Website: walmart
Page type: billing-address
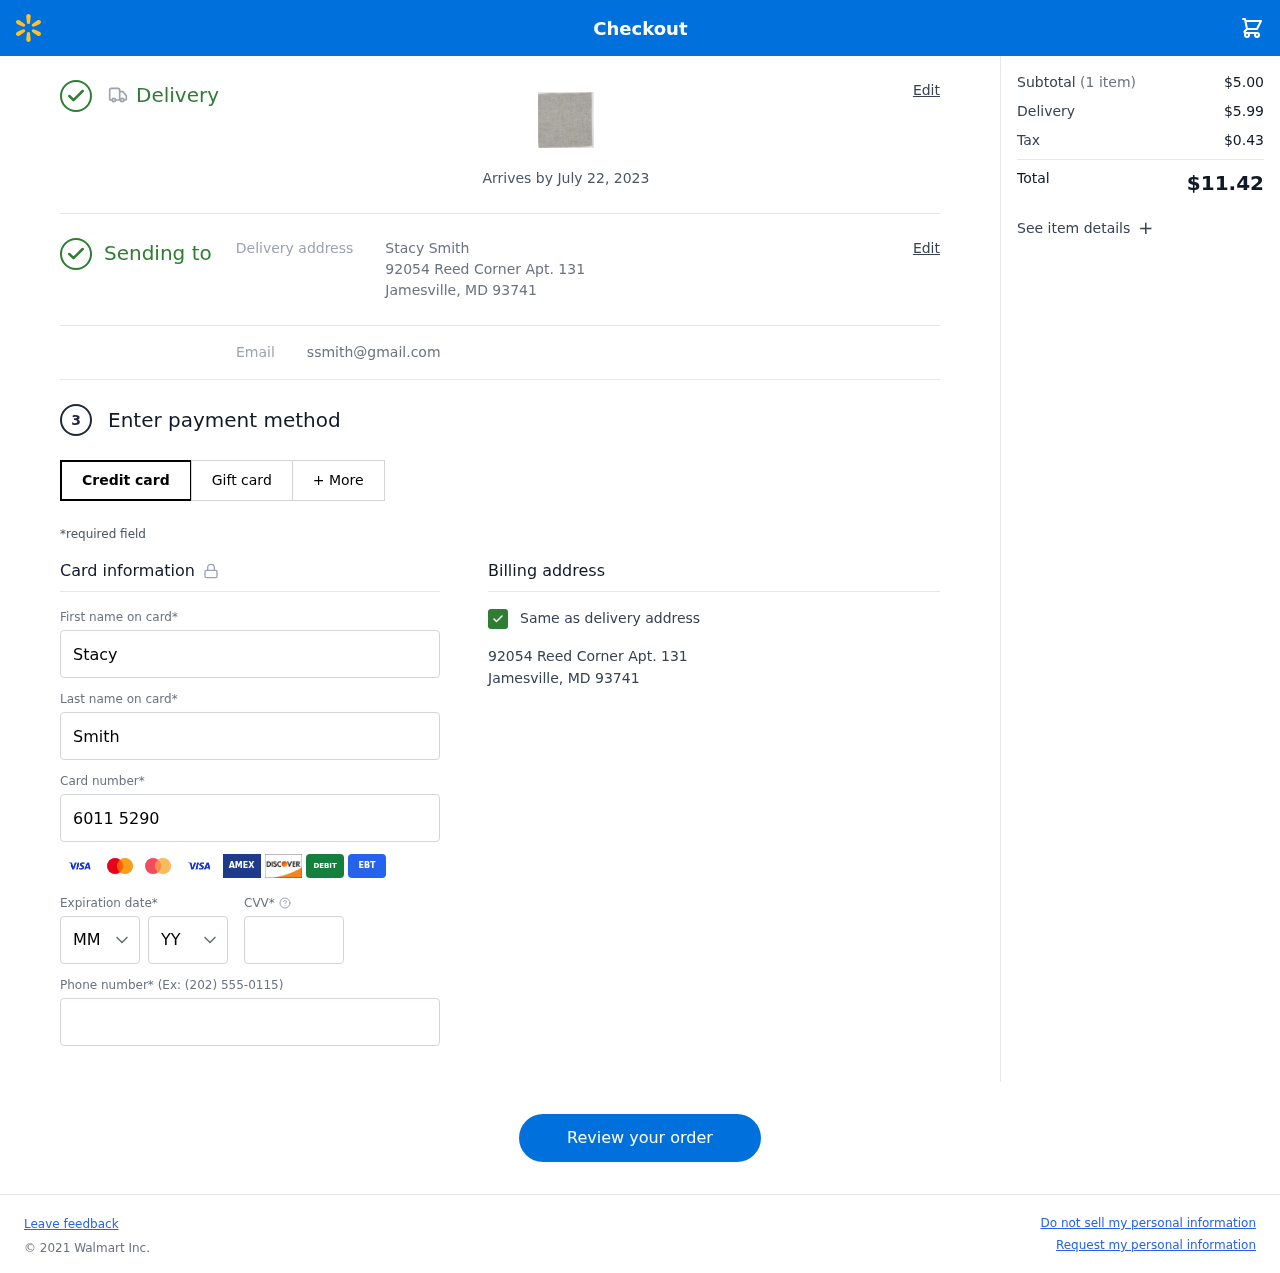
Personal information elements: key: PII_CARD_CVV
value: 965
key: PII_CARD_EXPIRY_MONTH
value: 05
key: PII_CARD_EXPIRY_YEAR
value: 27
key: PII_CARD_NUMBER
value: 6011 5290 5161 0154
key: PII_EMAIL
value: ssmith@gmail.com
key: PII_FIRSTNAME
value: Stacy
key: PII_FULLNAME
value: Stacy Smith
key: PII_LASTNAME
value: Smith
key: PII_PHONE
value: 3229775083
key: PII_STREET
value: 92054 Reed Corner Apt. 131
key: PII_CITY_STATE_ZIP
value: Jamesville, MD 93741
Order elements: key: ORDER_DELIVERY_DATE
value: Arrives by July 22, 2023
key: ORDER_NUM_ITEMS
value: (1 item)
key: ORDER_SUBTOTAL
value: $5.00
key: ORDER_SHIPPING_COST
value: $5.99
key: ORDER_TAX
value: $0.43
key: ORDER_TOTAL
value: $11.42